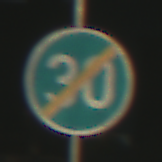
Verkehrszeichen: EndeMindestgeschwindigkeit
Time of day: SunriseSunset
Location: Outdoor (Suburban)
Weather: Clear
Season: NotSpecified
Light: Natural